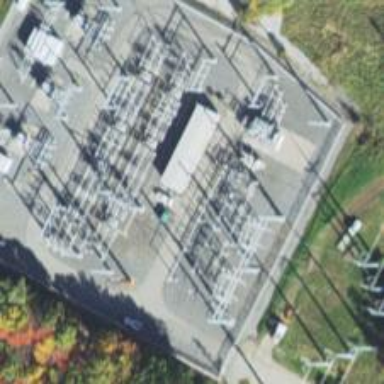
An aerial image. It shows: Switch used for power control.